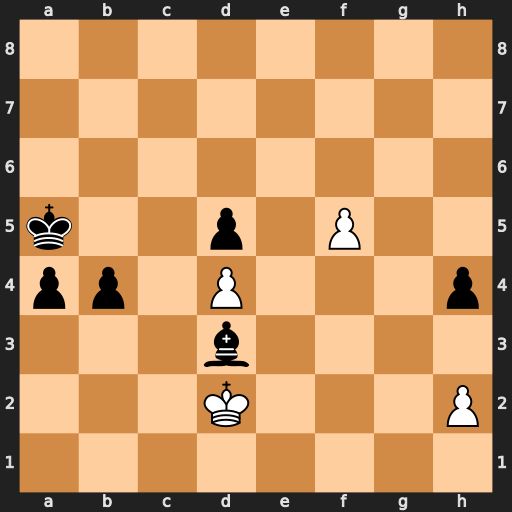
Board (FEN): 8/8/8/k2p1P2/pp1P3p/3b4/3K3P/8
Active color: w
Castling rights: -
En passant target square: -
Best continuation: Kxd3 a3 Kc2 Kb5 f6